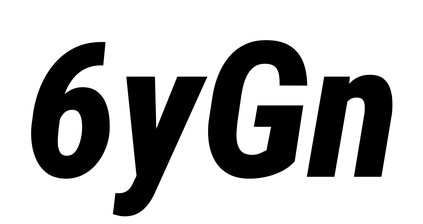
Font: Roboto-Italic_Condensed_ExtraBold_Italic